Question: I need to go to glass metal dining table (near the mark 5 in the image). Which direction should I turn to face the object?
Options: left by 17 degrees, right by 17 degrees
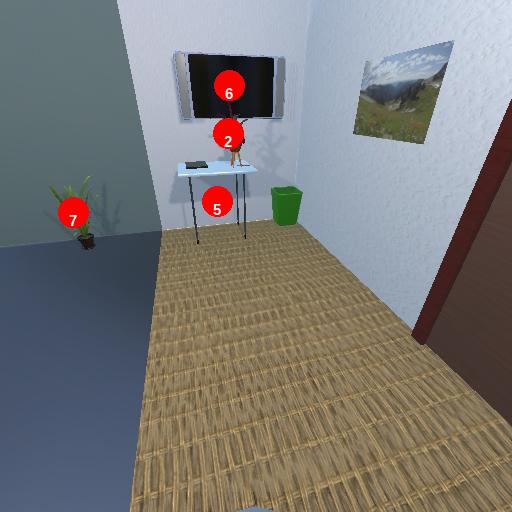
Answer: left by 17 degrees